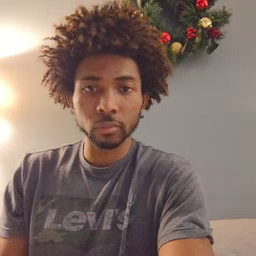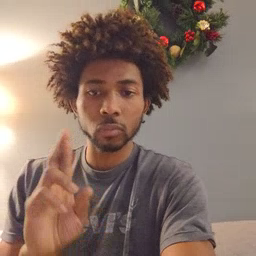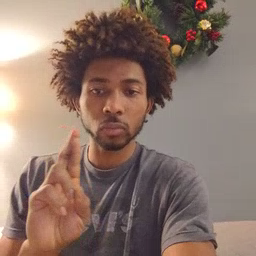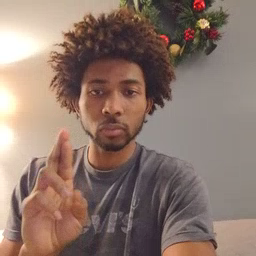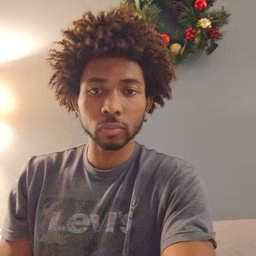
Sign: refrigerator